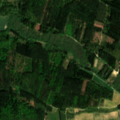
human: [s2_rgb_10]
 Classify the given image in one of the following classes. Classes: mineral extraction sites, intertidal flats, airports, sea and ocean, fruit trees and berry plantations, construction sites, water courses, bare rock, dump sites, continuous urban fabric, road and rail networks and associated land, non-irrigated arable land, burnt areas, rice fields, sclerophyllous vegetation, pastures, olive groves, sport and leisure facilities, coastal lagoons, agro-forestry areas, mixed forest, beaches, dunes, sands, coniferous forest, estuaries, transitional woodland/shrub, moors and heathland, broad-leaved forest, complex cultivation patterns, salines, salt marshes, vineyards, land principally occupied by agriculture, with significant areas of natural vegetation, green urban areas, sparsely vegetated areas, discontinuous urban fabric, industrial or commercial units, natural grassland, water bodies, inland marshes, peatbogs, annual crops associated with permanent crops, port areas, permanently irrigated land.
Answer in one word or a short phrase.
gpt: non-irrigated arable land, broad-leaved forest, mixed forest